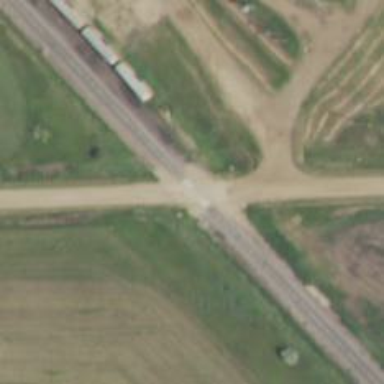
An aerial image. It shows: Railway level crossing.